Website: ulta-beauty
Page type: payment
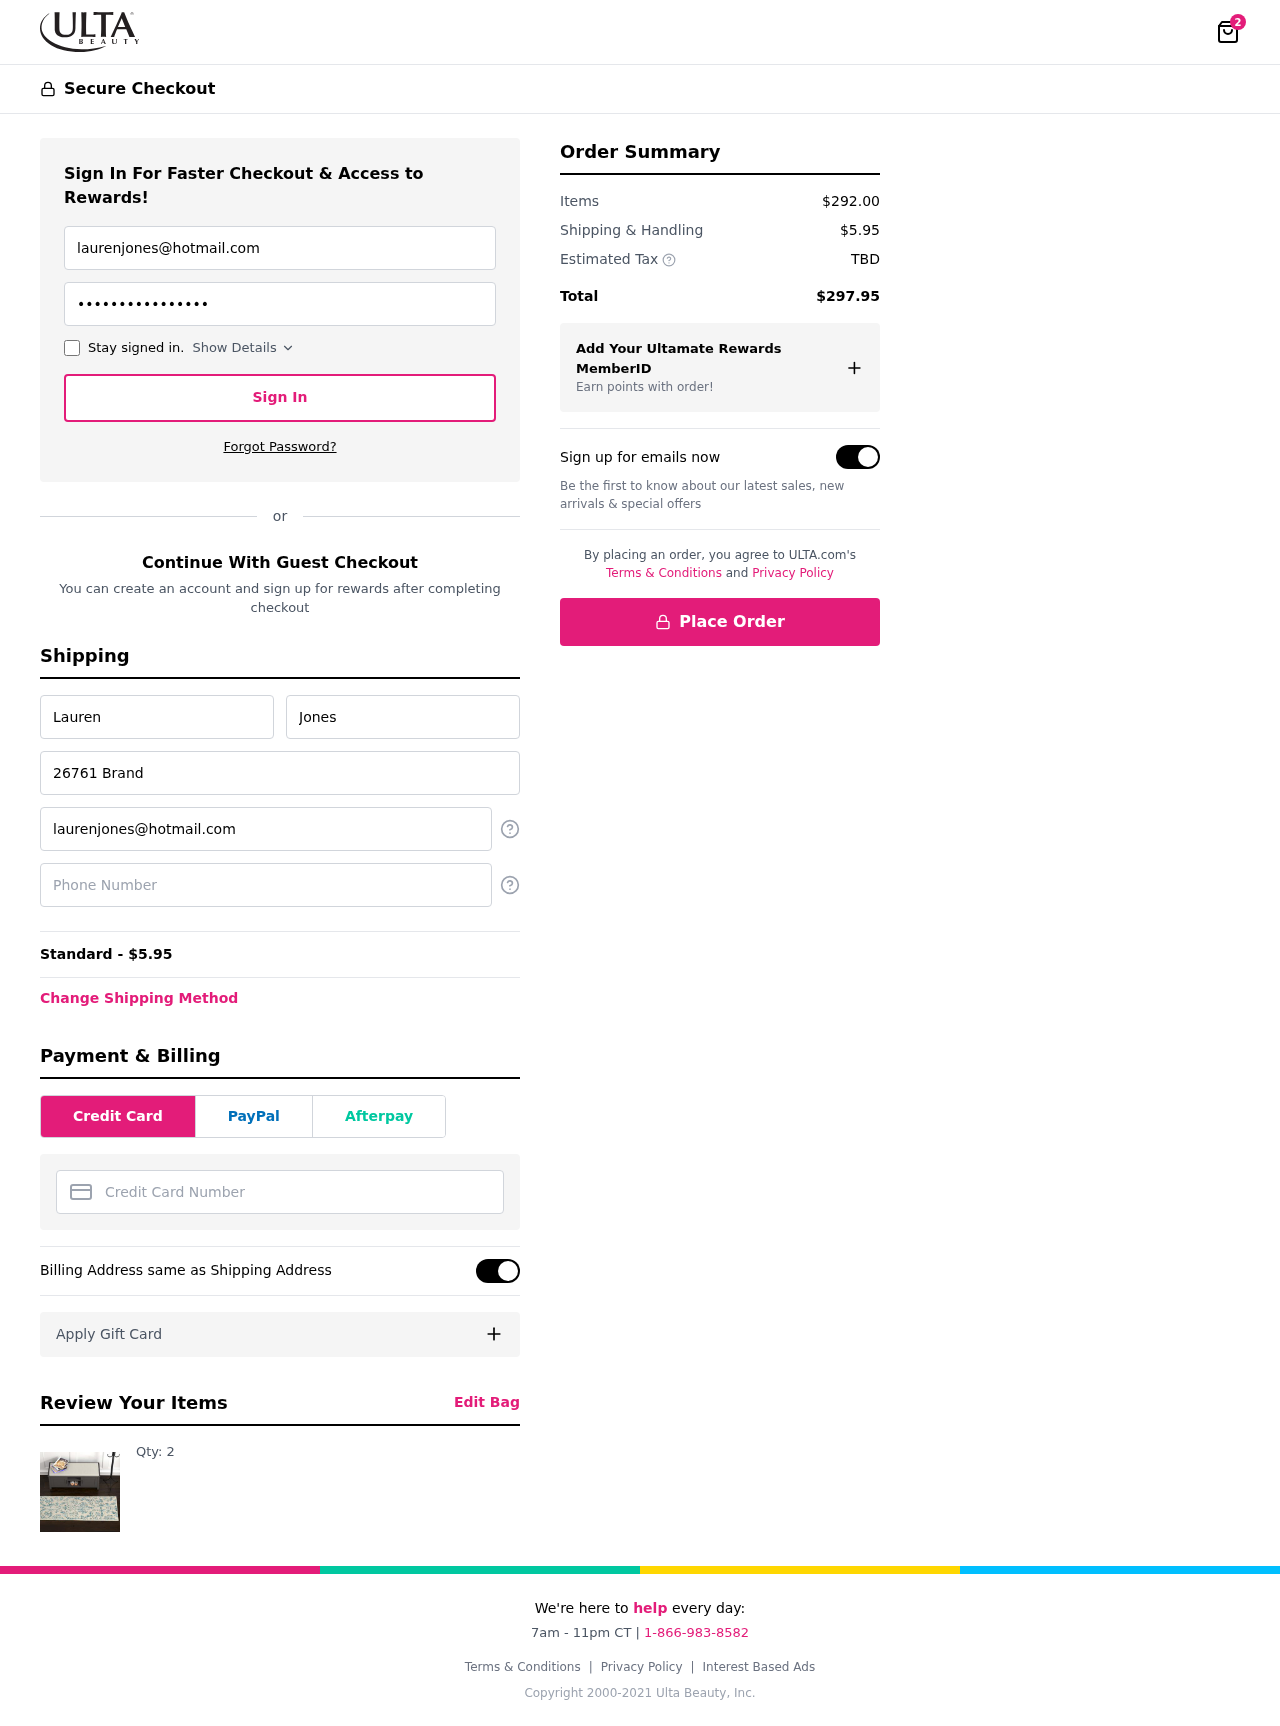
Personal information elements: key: PII_CARD_NUMBER
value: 3788 2967 8200 995
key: PII_EMAIL
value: laurenjones@hotmail.com
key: PII_FIRSTNAME
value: Lauren
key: PII_LASTNAME
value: Jones
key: PII_PHONE
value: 2667953190
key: PII_STREET
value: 26761 Brandy Keys
Product elements: key: PRODUCT1_QUANTITY
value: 2
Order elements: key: ORDER_NUM_ITEMS
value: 2
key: ORDER_SHIPPING_COST
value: $5.95
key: ORDER_SHIPPING_COST
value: Standard - $5.95
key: ORDER_SUBTOTAL
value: $292.00
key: ORDER_TAX
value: TBD
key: ORDER_TOTAL
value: $297.95